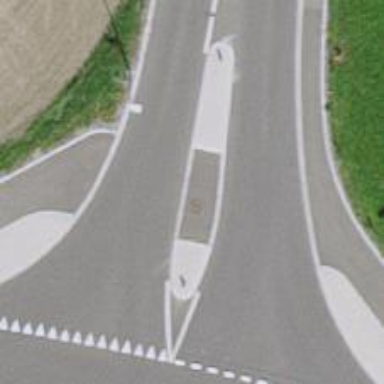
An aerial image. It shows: Unmarked crossing with pedestrian island.